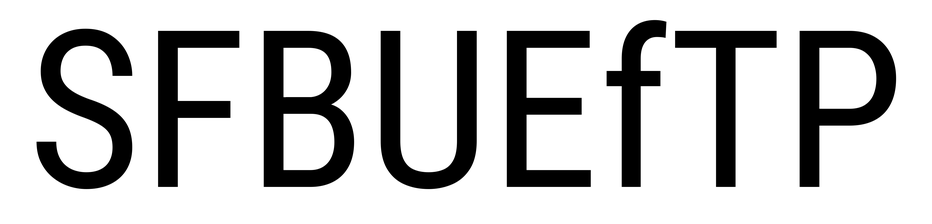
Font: Roboto_Condensed_Regular